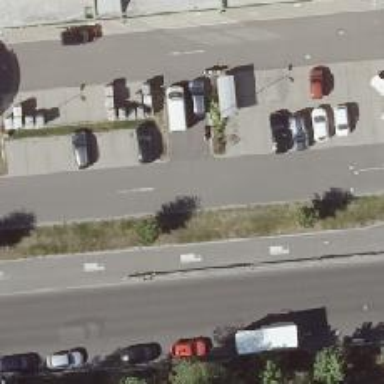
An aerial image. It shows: Asphalt parking aisle road.